Question: I have this data:
'''
Array
(
[firefox 3.0] => 2
[chrome 24.0] => 1
[ie 9.0] => 2
[ie 10.0] => 1
)
'''
How to add series to achieve wanted chart?
<URL>
I want to have stacked chart like this:

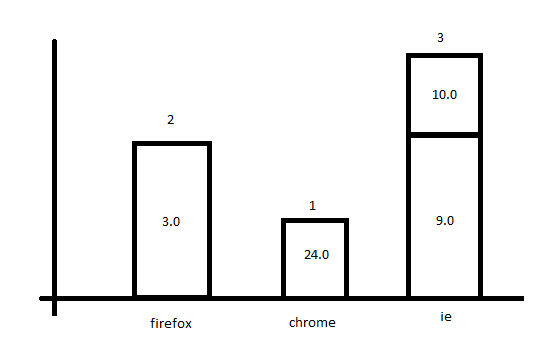
Answer: You can set x for columns: <URL>
'''
series: [{
name: 'firefox 3.0',
data: [[0,2]],
stack:0
}, {
name: 'chrome 24.0',
data: [[1,1]],
stack:1
}, {
name: 'ie 9.0',
data: [[2,2]],
stack:2
}, {
name: 'ie 10.0',
data: [[2,1]],
stack:2
}]
'''